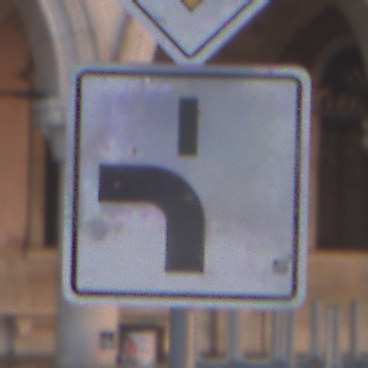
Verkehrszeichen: VerlaufVorfahrtsstrasse5
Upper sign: Vorfahrtsstrasse
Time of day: SunriseSunset
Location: Outdoor (Urban)
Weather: Clear
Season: NotSpecified
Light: Natural